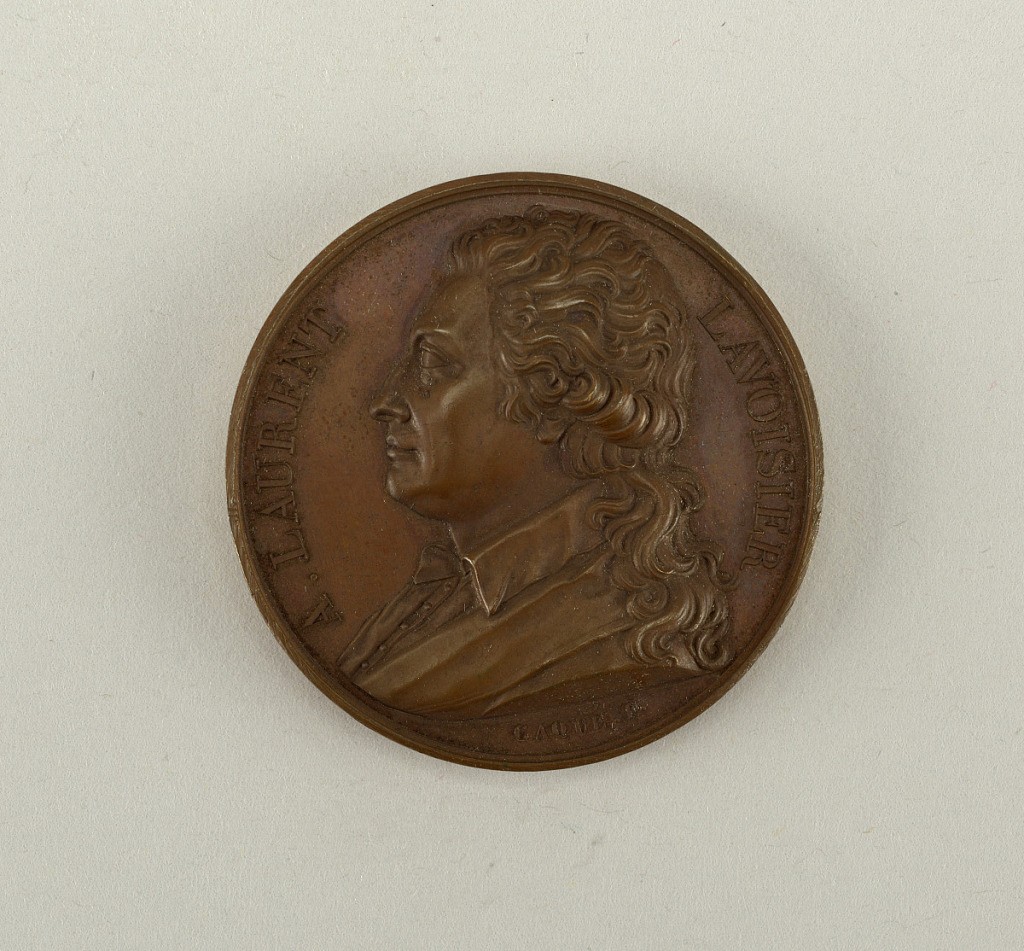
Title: Galerie métallique des grands hommes français (Great Men of France)
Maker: Armand-Auguste Caqué, French, 1793 - 1881
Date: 1821
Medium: Cast bronze
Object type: Medal
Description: Bust of Antoine-Laurent de Lavoisier (1743 - 1794) to the left.